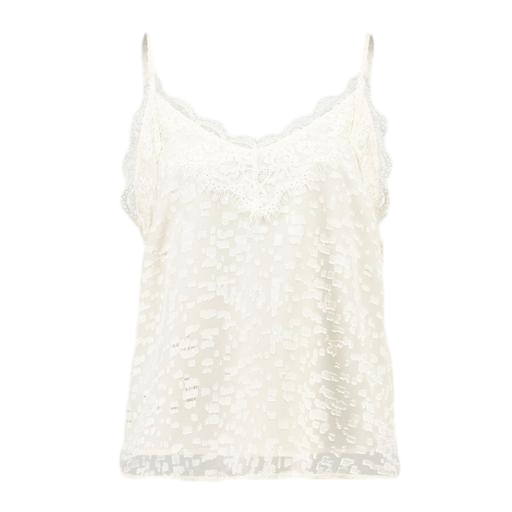
white lace tank top, chloé top embroidered lace, white alice olivia ravenna lace top, white background